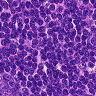
Metastatic tissue present: no